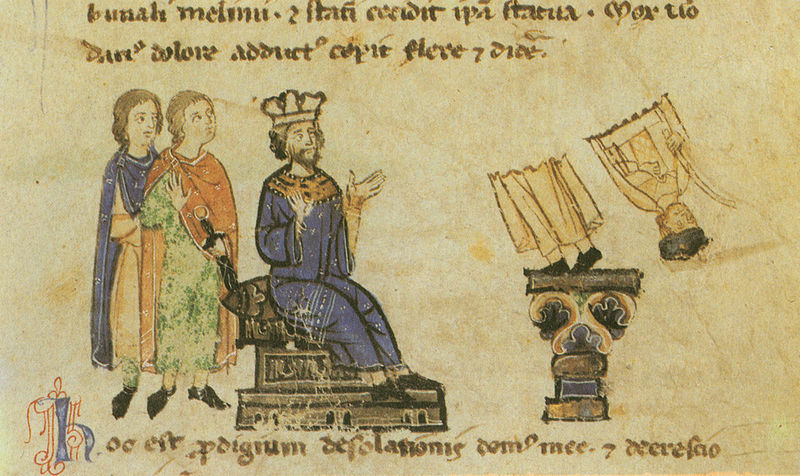
Titel: Alexanderroman
Institution: Leipzig, Stadtbibliothek
Schlagwörter: blau, mann, umhang, männer, sockel, mantel, statue, schrift, könig, thron, buch, schwert, text, trohn, kaputt, zerbrochen, halbiert, applaus, buchmalerei, bischoff, klatschen, er mbuchmalei